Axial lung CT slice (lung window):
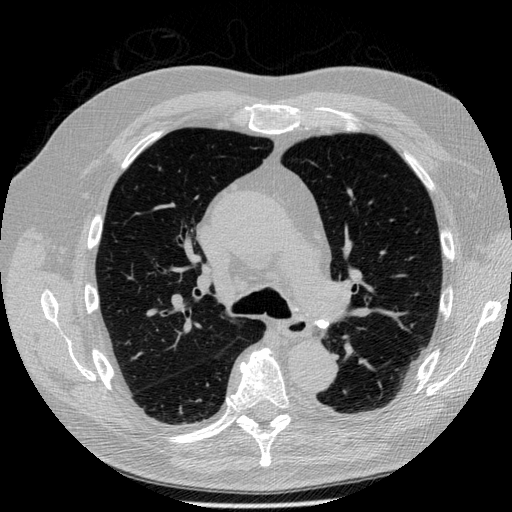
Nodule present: no